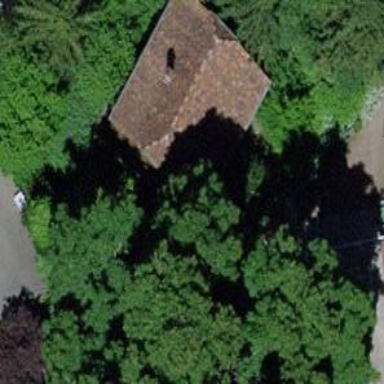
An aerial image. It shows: Detached building with half-hipped roof shape.